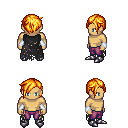
a pixel art fantasy rpg character, male body template, human, tanned skin, black tattered cape, magenta pants, light blonde pixie cut hairstyle, white cloth bracers, metal boots, four views (front, back, left, right), 2x2 character sprite sheet, small pixel art, hard edges, no anti-aliasing